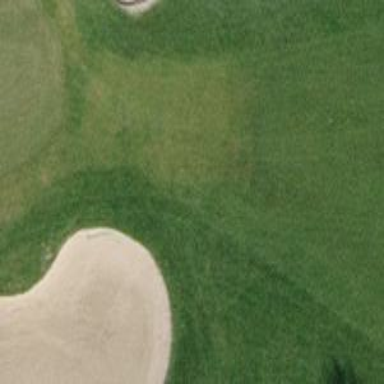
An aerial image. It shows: Golf hole.